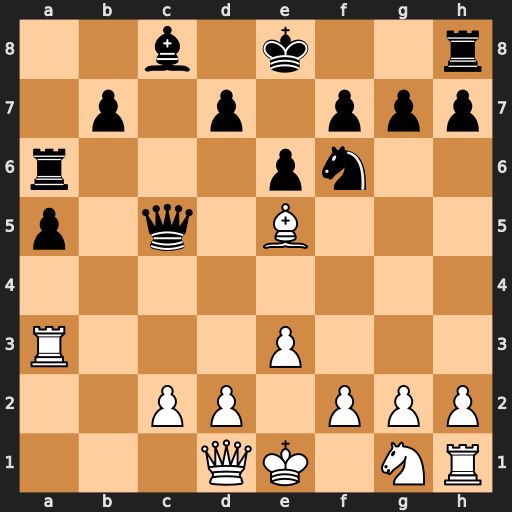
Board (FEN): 2b1k2r/1p1p1ppp/r3pn2/p1q1B3/8/R3P3/2PP1PPP/3QK1NR
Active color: w
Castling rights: Kk
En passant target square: -
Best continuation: Rc3 Qxe5 Rxc8+